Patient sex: M
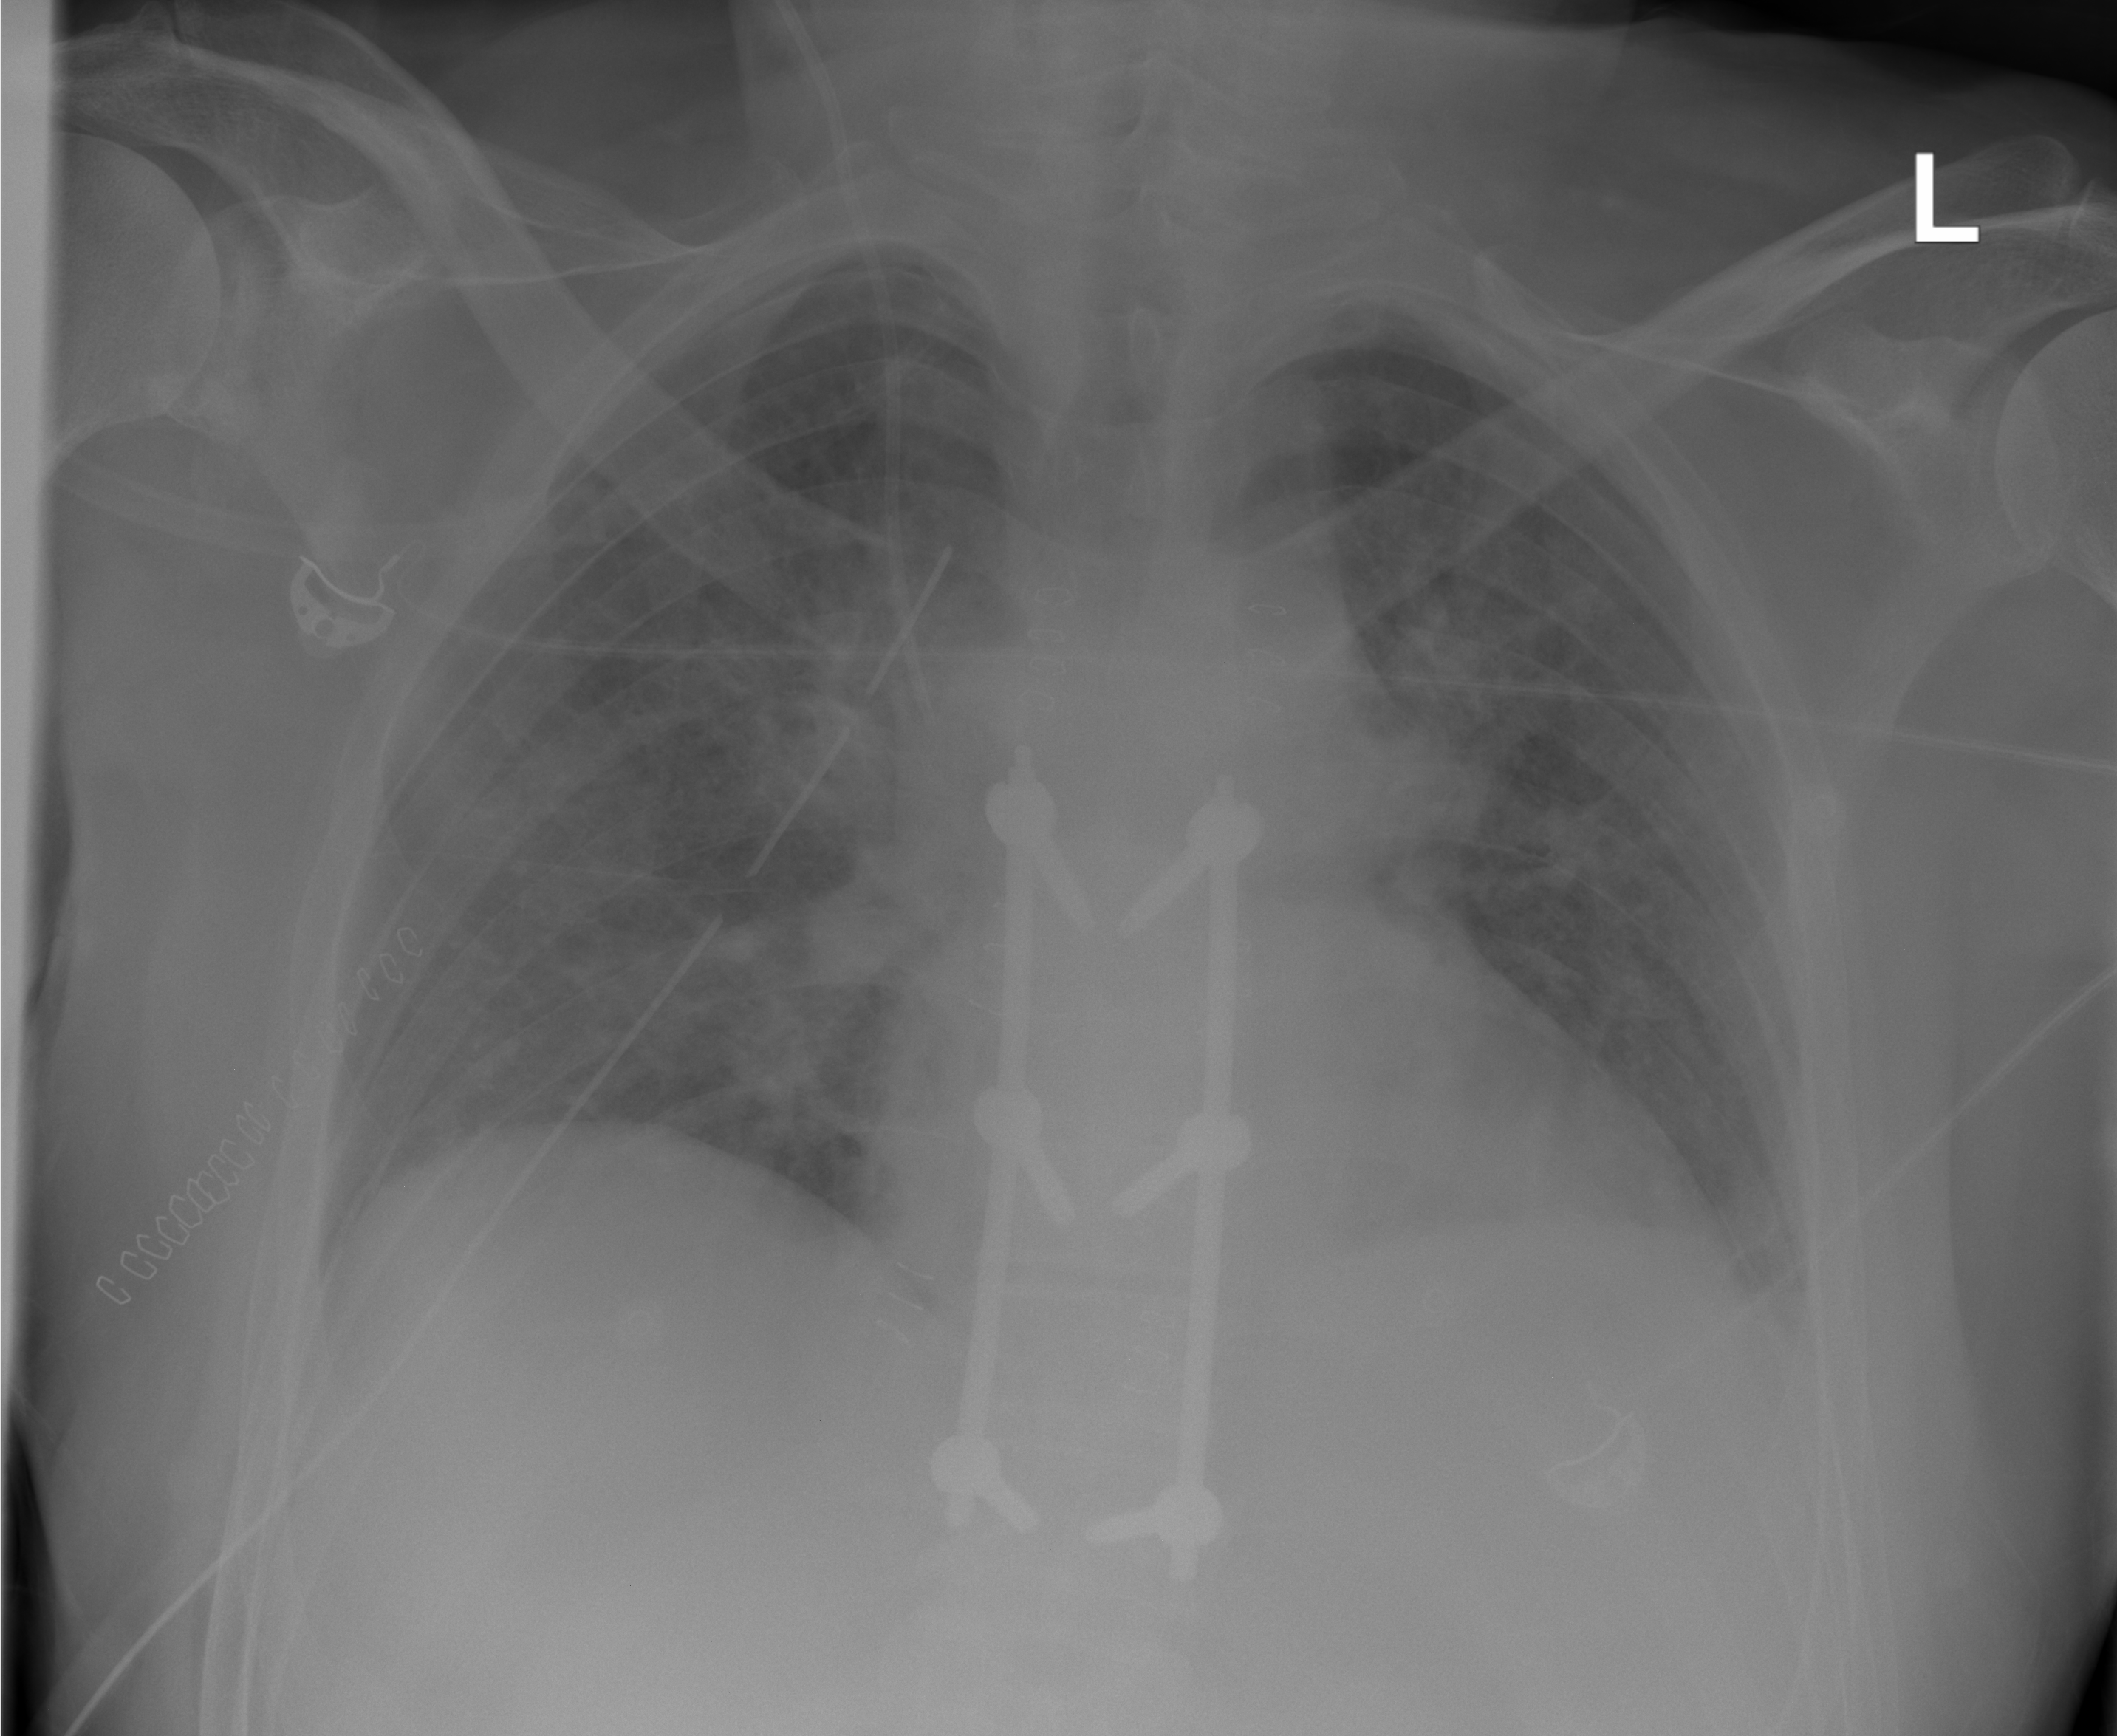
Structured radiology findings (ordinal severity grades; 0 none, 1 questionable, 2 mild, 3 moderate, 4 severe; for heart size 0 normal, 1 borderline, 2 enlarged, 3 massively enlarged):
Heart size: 1
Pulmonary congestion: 0
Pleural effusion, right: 0
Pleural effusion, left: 0
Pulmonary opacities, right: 2
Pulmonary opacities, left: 0
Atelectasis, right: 0
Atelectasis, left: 0